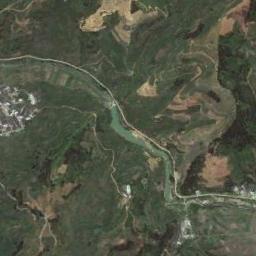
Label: river